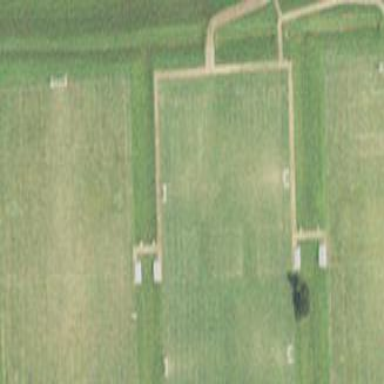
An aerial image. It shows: Soccer pitch for outdoor sports and leisure activities.